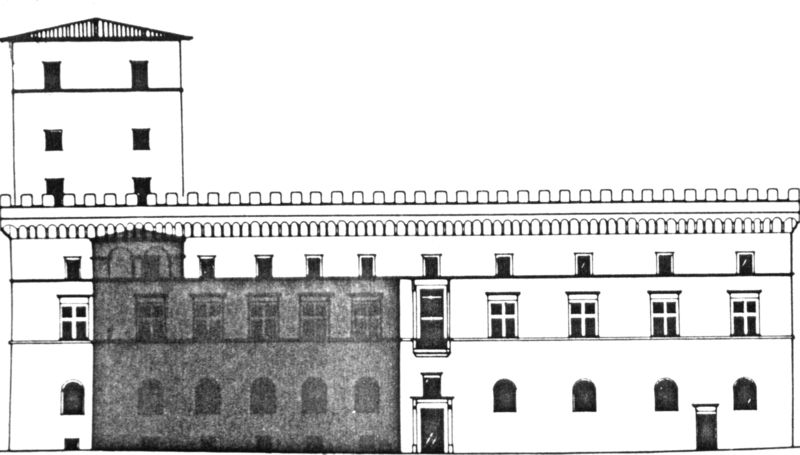
Titel: Palazzo Venezia (Fassade: Aufriss, alt-neu)
Künstler: Francesco del Borgo
Standort: Roma
Institution: Palazzo Venezia
Schlagwörter: dunkel, himmel, schatten, weiß, fenster, grau, hell, schwarz, skizze, tür, zeichnung, dach, gebäude, haus, schloss, zaun, architektur, lang, rahmen, brüstung, kirche, klassizismus, front, renaissance, turm, ansicht, bogen, fassade, türen, giebel, ziegel, klein, hoch, tor, zinnen, segment, eingang, burg, palazzo, festung, groß, entwurf, vorderseite, tore, gesims, gefängnis, dunke, florenz, vorderansicht, geschosse, plan, breit, stockwerke, römisch, geschoss, fesnter, zinne, aufriss, neubau, erweiterung, guttae, fensterkreuze, vorn, altbau, gebäude haus schwarz weiß, kachelfenster